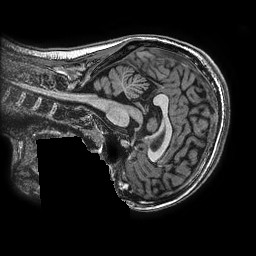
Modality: T1w
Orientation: sagittal
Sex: female
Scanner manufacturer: ge
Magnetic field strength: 3 T
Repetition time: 0.0077 s
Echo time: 0.003436 s